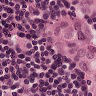
Metastatic tissue present: yes